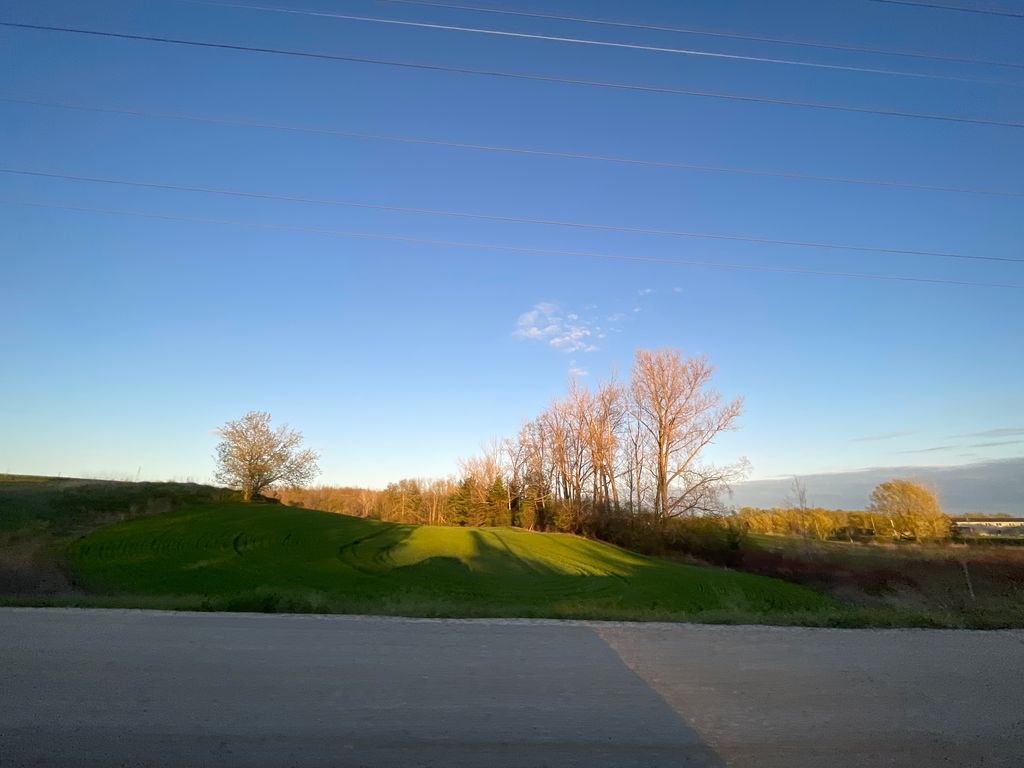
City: kitchener-waterloo